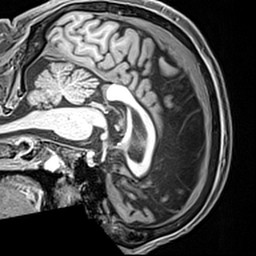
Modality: T1w
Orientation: sagittal
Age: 63
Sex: male
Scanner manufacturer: siemens
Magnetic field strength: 3 T
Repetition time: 2.4 s
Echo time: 0.0022 s